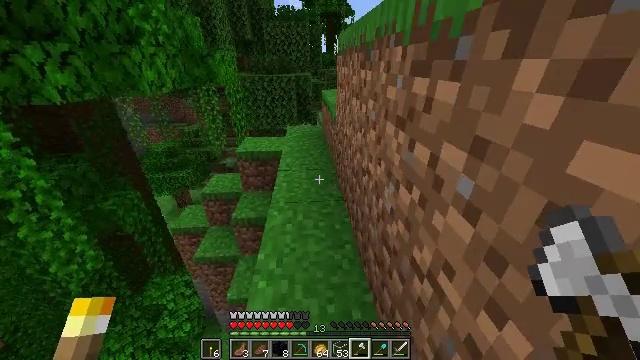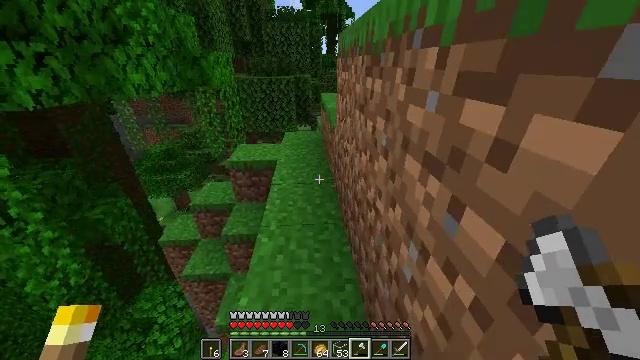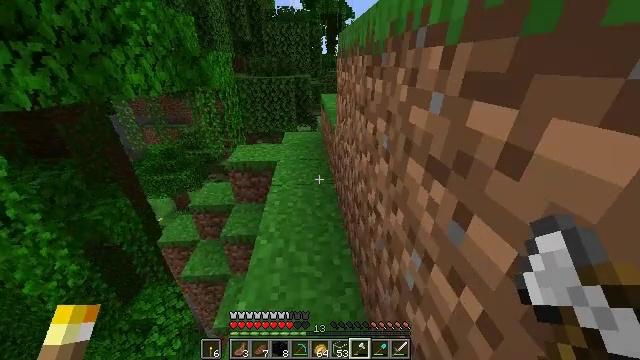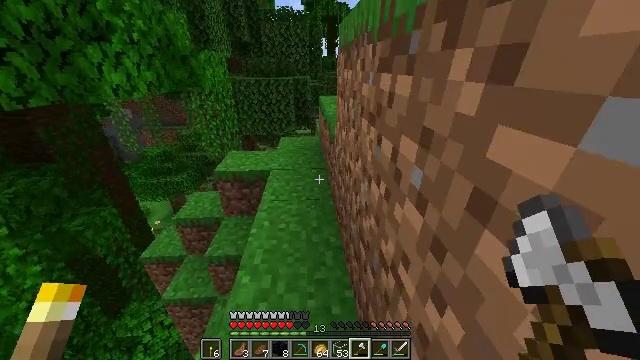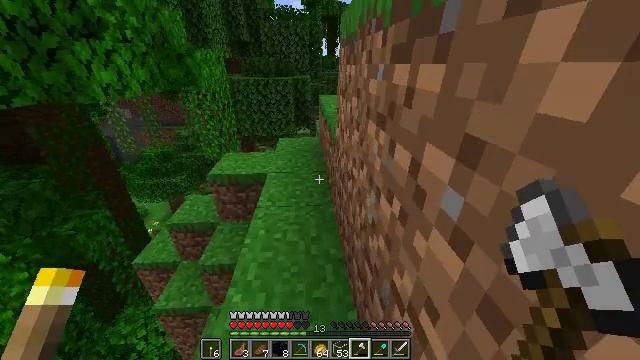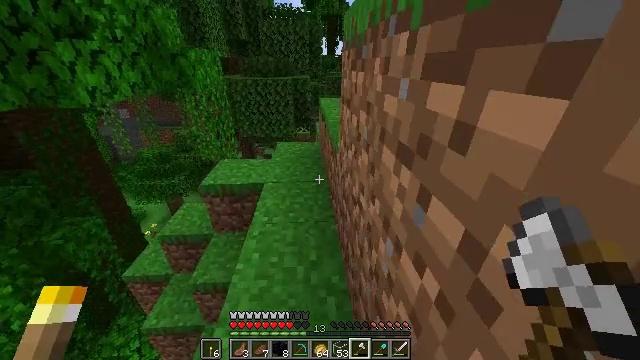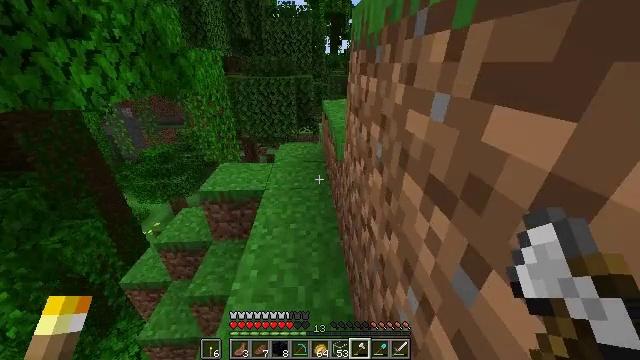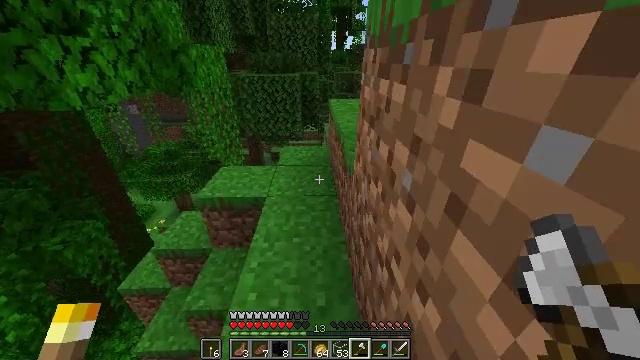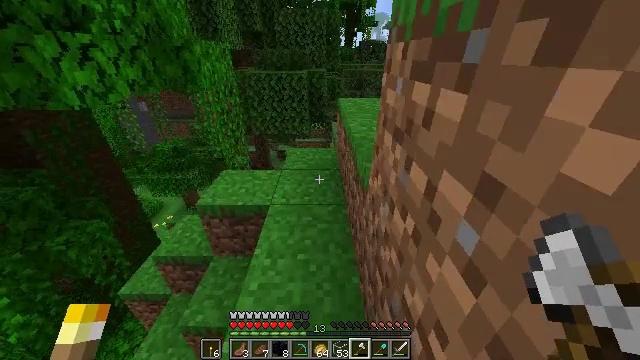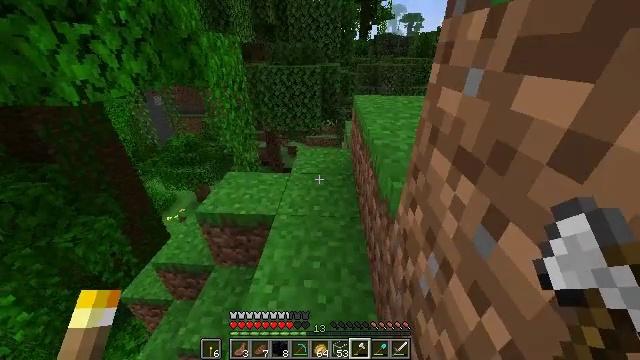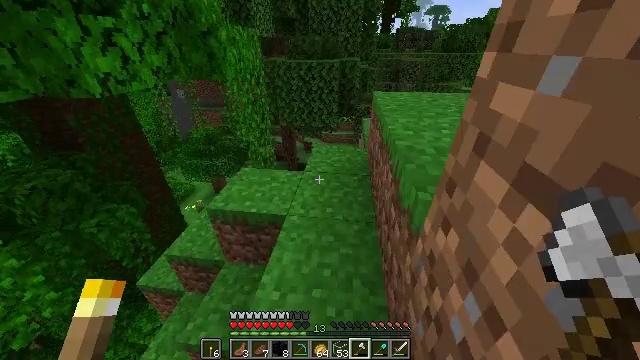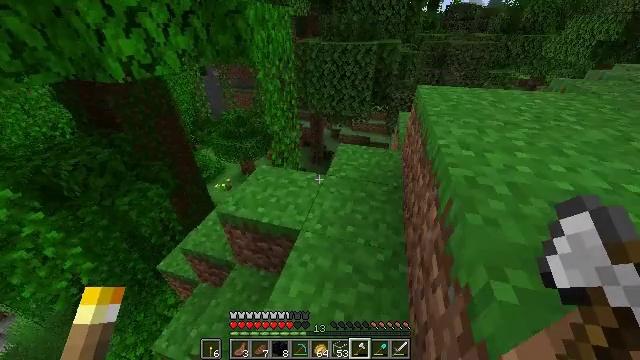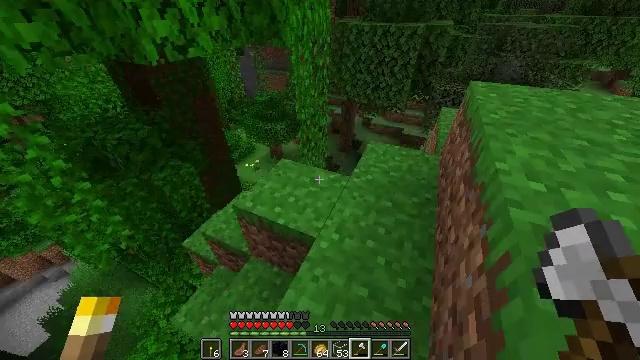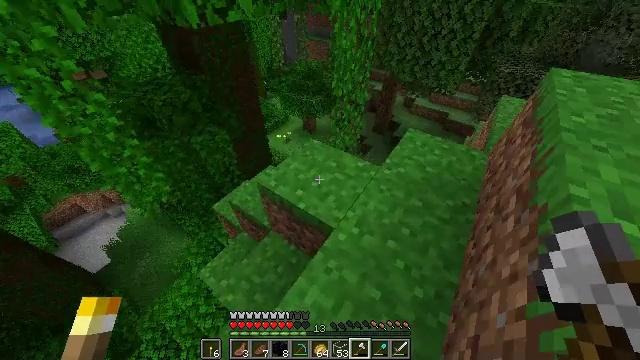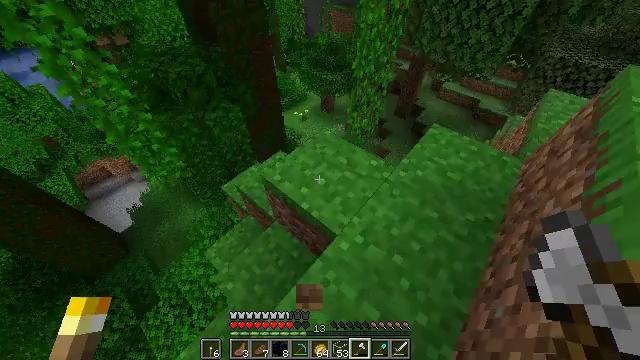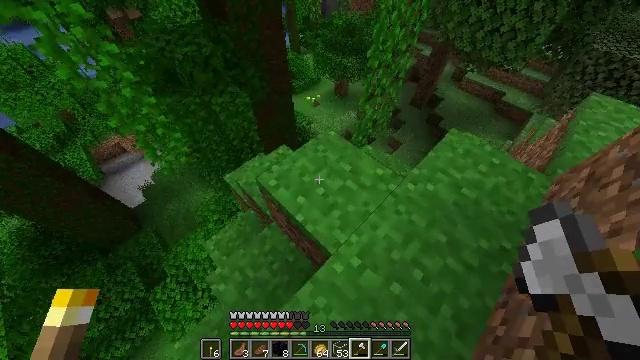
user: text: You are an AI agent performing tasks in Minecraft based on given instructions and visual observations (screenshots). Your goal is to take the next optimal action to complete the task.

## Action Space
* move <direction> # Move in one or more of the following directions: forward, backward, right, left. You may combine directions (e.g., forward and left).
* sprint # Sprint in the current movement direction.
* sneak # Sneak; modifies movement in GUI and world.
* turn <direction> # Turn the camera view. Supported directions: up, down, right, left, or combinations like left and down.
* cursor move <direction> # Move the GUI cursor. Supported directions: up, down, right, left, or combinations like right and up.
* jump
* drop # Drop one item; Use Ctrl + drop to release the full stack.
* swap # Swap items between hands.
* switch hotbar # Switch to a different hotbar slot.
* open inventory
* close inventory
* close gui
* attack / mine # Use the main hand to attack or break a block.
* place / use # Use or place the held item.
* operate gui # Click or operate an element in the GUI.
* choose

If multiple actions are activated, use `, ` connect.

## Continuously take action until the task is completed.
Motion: motion action
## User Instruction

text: Cut down the sugar cane stalks.
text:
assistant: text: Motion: move forward, sprint
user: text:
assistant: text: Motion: move forward, sprint
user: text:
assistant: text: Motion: move forward, sprint
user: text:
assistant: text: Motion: move forward, sprint
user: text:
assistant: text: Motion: move forward
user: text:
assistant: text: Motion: move forward
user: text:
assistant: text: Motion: move forward, turn left
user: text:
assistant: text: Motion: move forward, turn left
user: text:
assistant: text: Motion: move forward, turn left and down
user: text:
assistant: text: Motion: move forward, turn left and down
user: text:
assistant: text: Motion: move forward, turn left and down
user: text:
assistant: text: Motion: move forward, turn left and down
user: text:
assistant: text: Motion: move forward, turn left and down
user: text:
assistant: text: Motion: move forward, turn left and down
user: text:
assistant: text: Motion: move forward and move right, turn left and down
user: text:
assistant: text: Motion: move forward and move right, turn left and down
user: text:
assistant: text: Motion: move forward and move right, turn left and down
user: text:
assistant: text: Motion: move forward and move right, turn left and down
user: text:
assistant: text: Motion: move forward and move right, turn left and down
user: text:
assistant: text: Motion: move forward, turn left and down
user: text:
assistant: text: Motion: turn left
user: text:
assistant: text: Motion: turn left
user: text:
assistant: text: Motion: no_op
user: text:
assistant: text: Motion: no_op
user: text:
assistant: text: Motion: no_op
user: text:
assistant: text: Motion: no_op
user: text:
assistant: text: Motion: no_op
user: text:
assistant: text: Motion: turn left
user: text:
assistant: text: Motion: turn left
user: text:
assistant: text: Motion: turn left